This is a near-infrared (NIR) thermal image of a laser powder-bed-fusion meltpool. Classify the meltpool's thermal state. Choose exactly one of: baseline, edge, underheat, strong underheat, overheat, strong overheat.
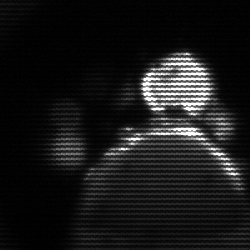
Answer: edge